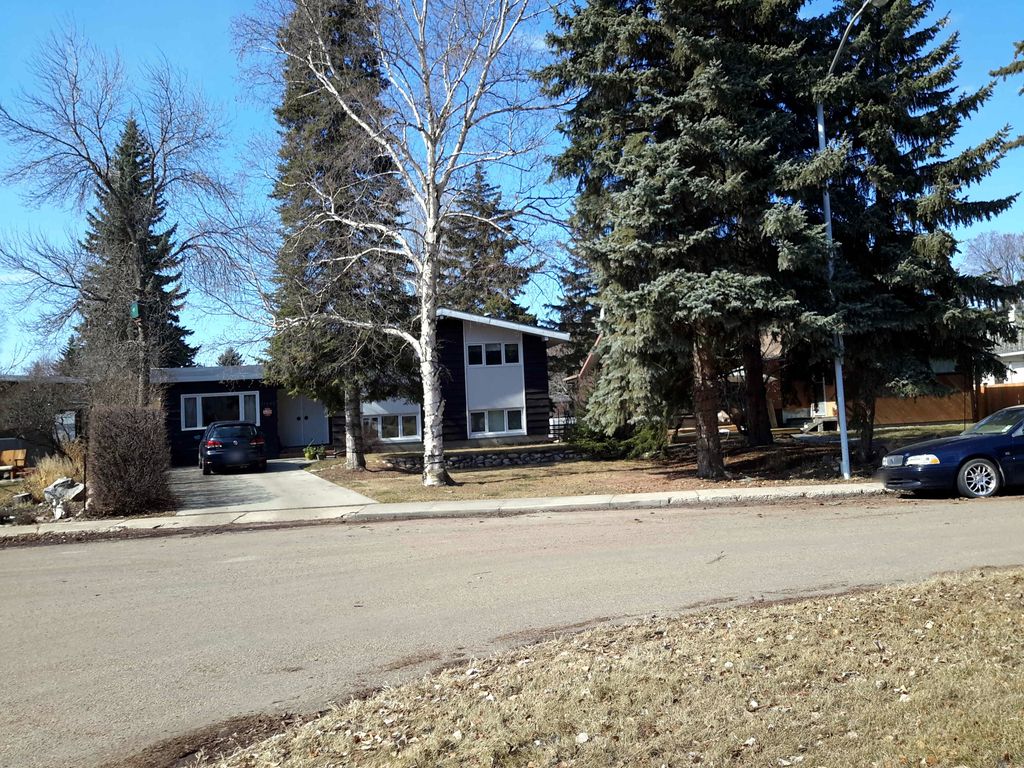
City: edmonton